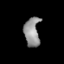
Tissue: lung
Cell type: Endothelial cells
Senescence score: 0.5659
Nuclear area (px): 444
Mean DAPI intensity: 145.64